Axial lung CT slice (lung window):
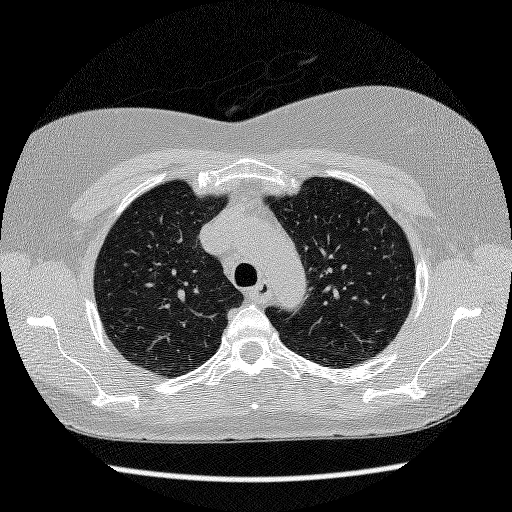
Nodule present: no